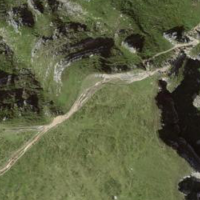
EUNIS habitat code: 26
Species observed at this site:
Papilio machaon
Silene acaulis
Corvus corone
Saxifraga aizoides
Pyrrhocorax graculus
Parnassia palustris